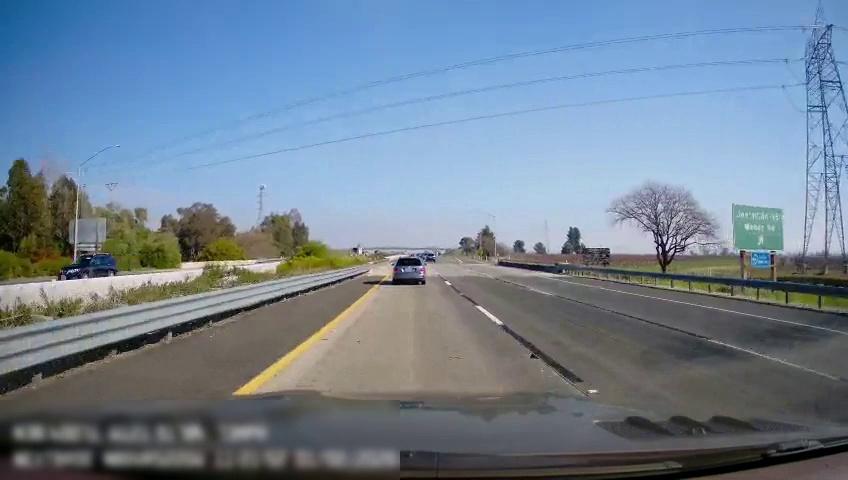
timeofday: Day
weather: Sunny
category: Drivable Space
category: Vehicles | Car
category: Vehicles | Car
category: Vehicles | Car
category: Vehicles | Truck
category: Lanes | Current Lane
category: Lanes | Current Lane
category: Lanes | Alternate Lane
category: Lanes | Alternate Lane
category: Lanes | Alternate Lane
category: Traffic | Signs
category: Traffic | Signs